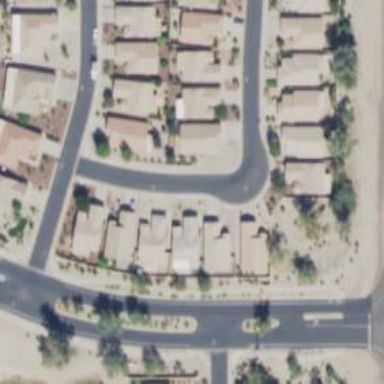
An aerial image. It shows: Asphalt road in residential area.